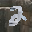
Label: 2